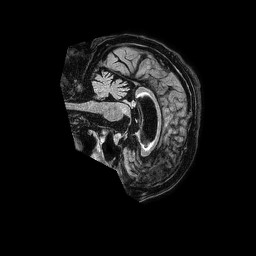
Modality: FLAIR
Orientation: sagittal
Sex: female
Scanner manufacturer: philips
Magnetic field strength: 1.5 T
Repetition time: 4.8 s
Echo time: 0.3 s